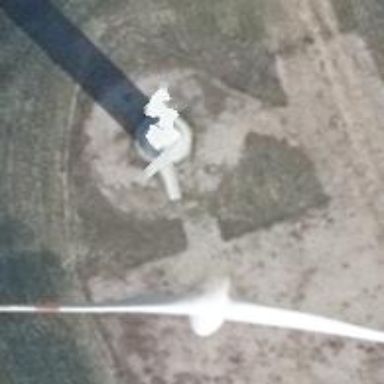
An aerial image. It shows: Wind power generator utilizing wind turbines.